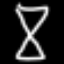
Label: hourglass